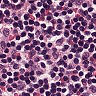
Metastatic tissue present: no